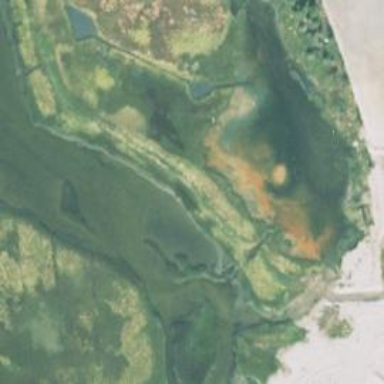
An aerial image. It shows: Tidal saltmarsh wetland area.